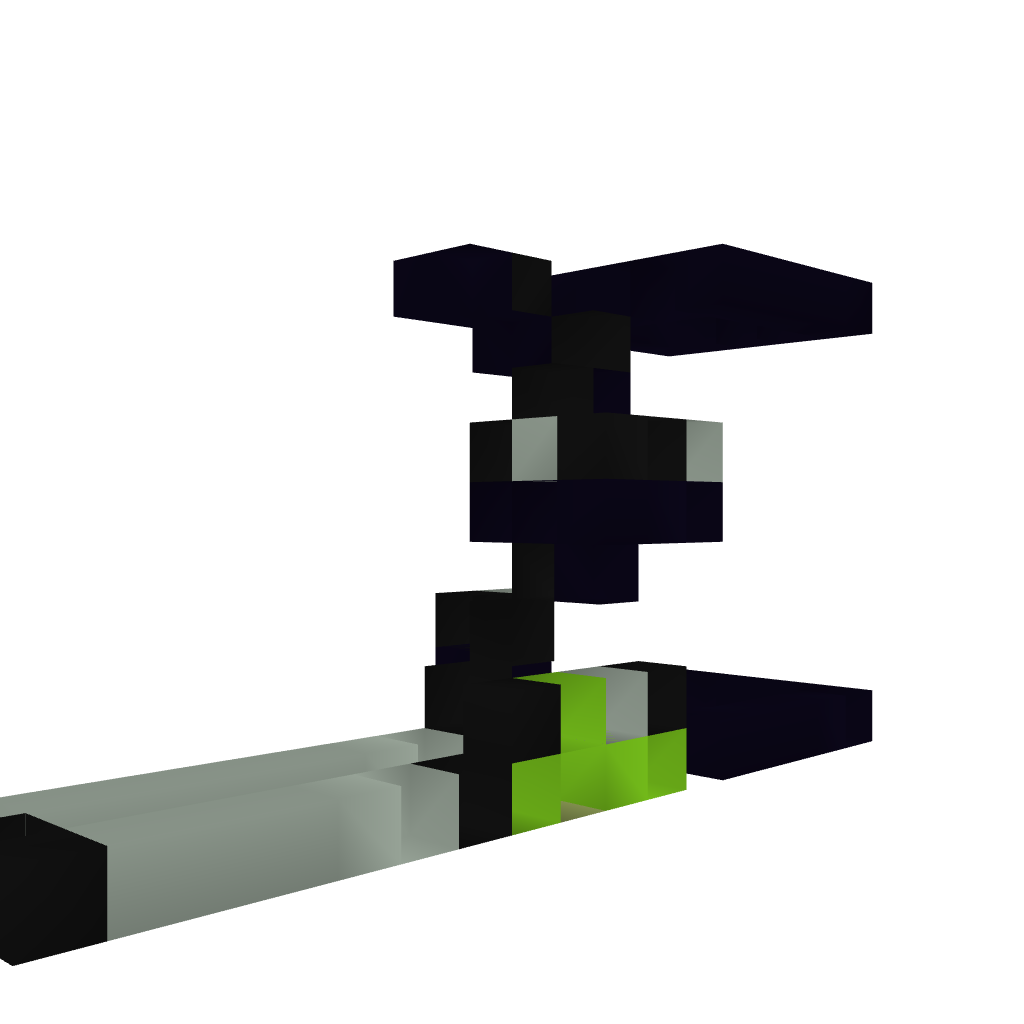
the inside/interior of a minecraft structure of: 300 block player cannon